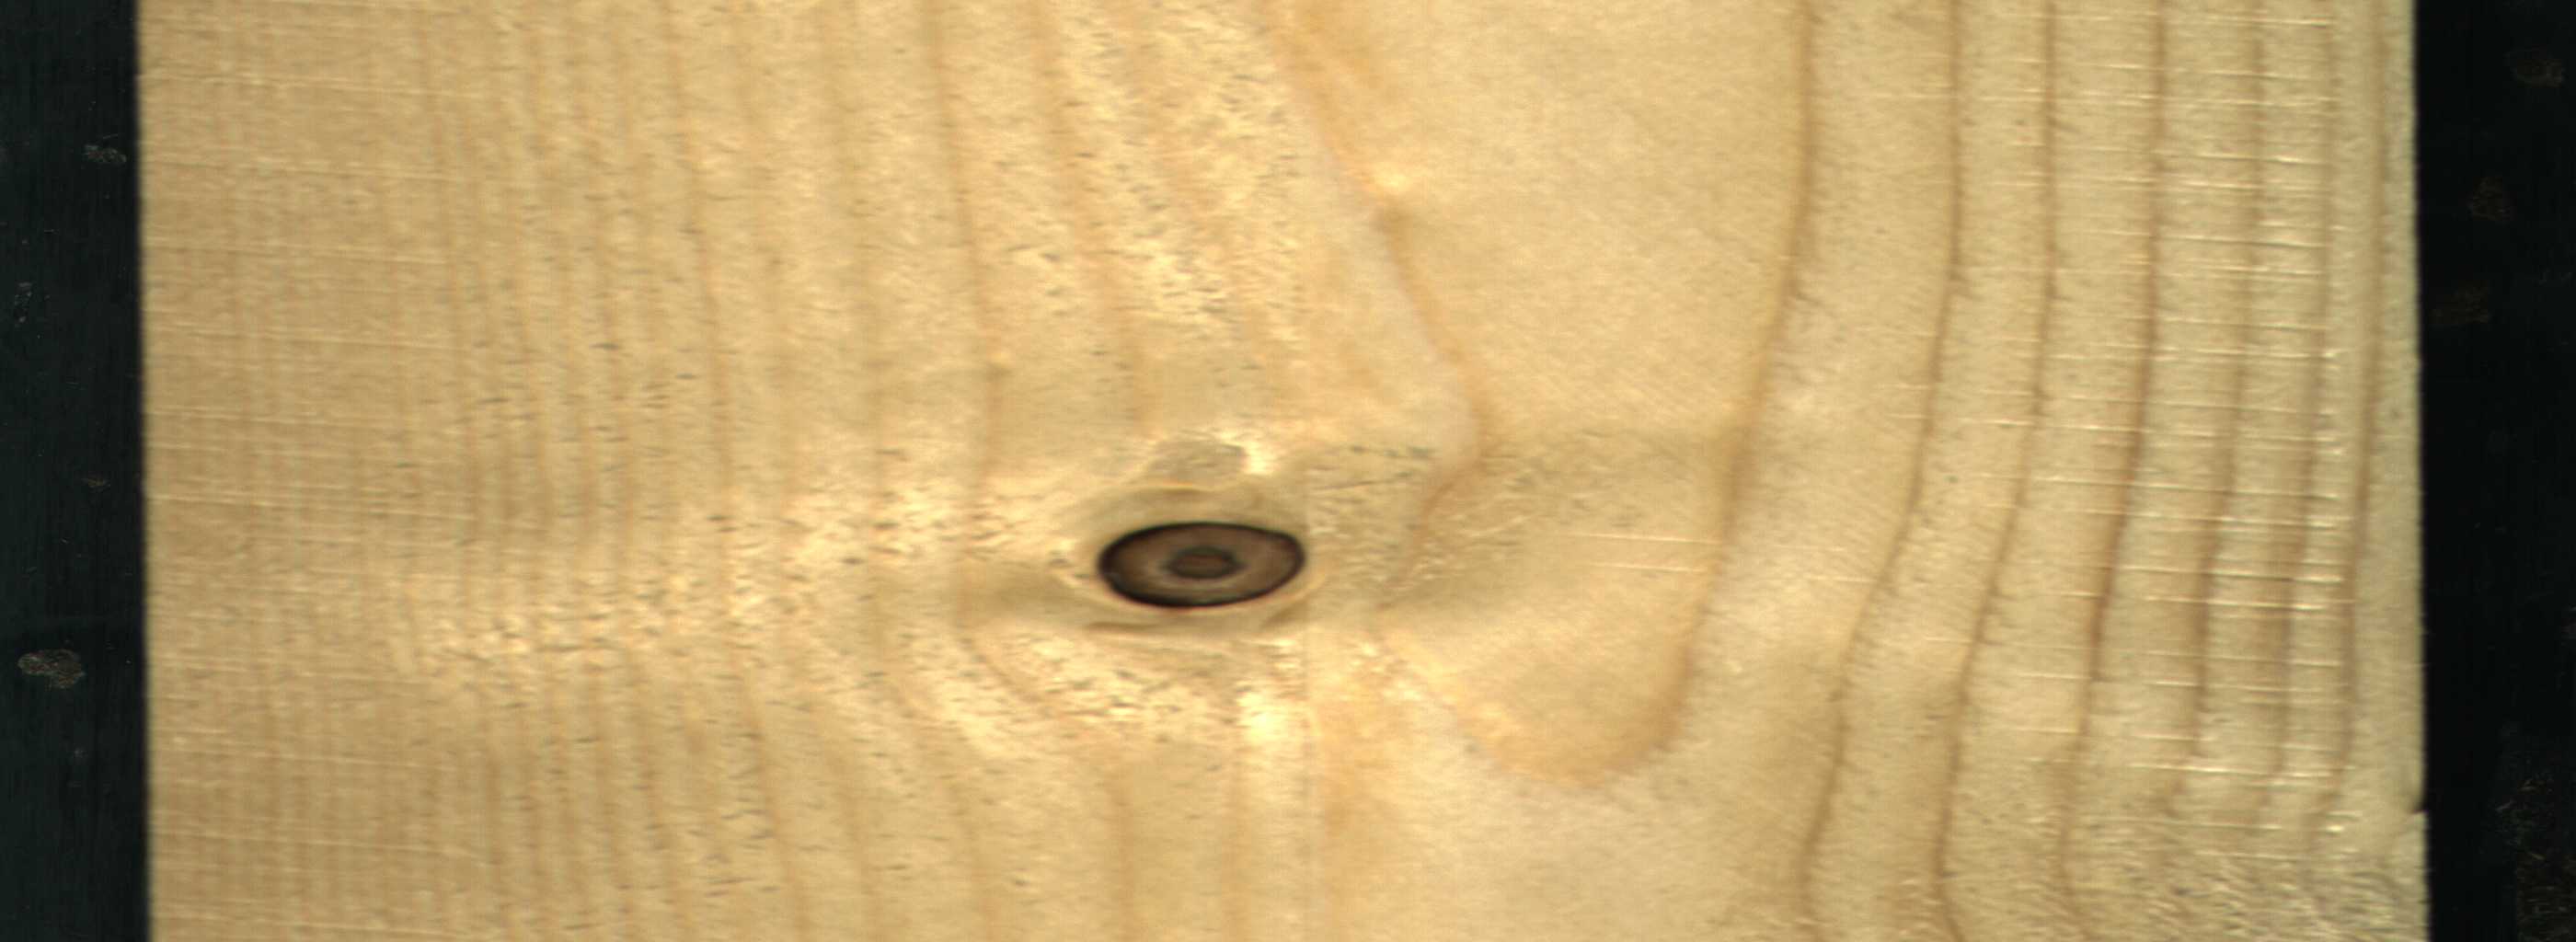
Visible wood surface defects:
Dead_Knot